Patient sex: F
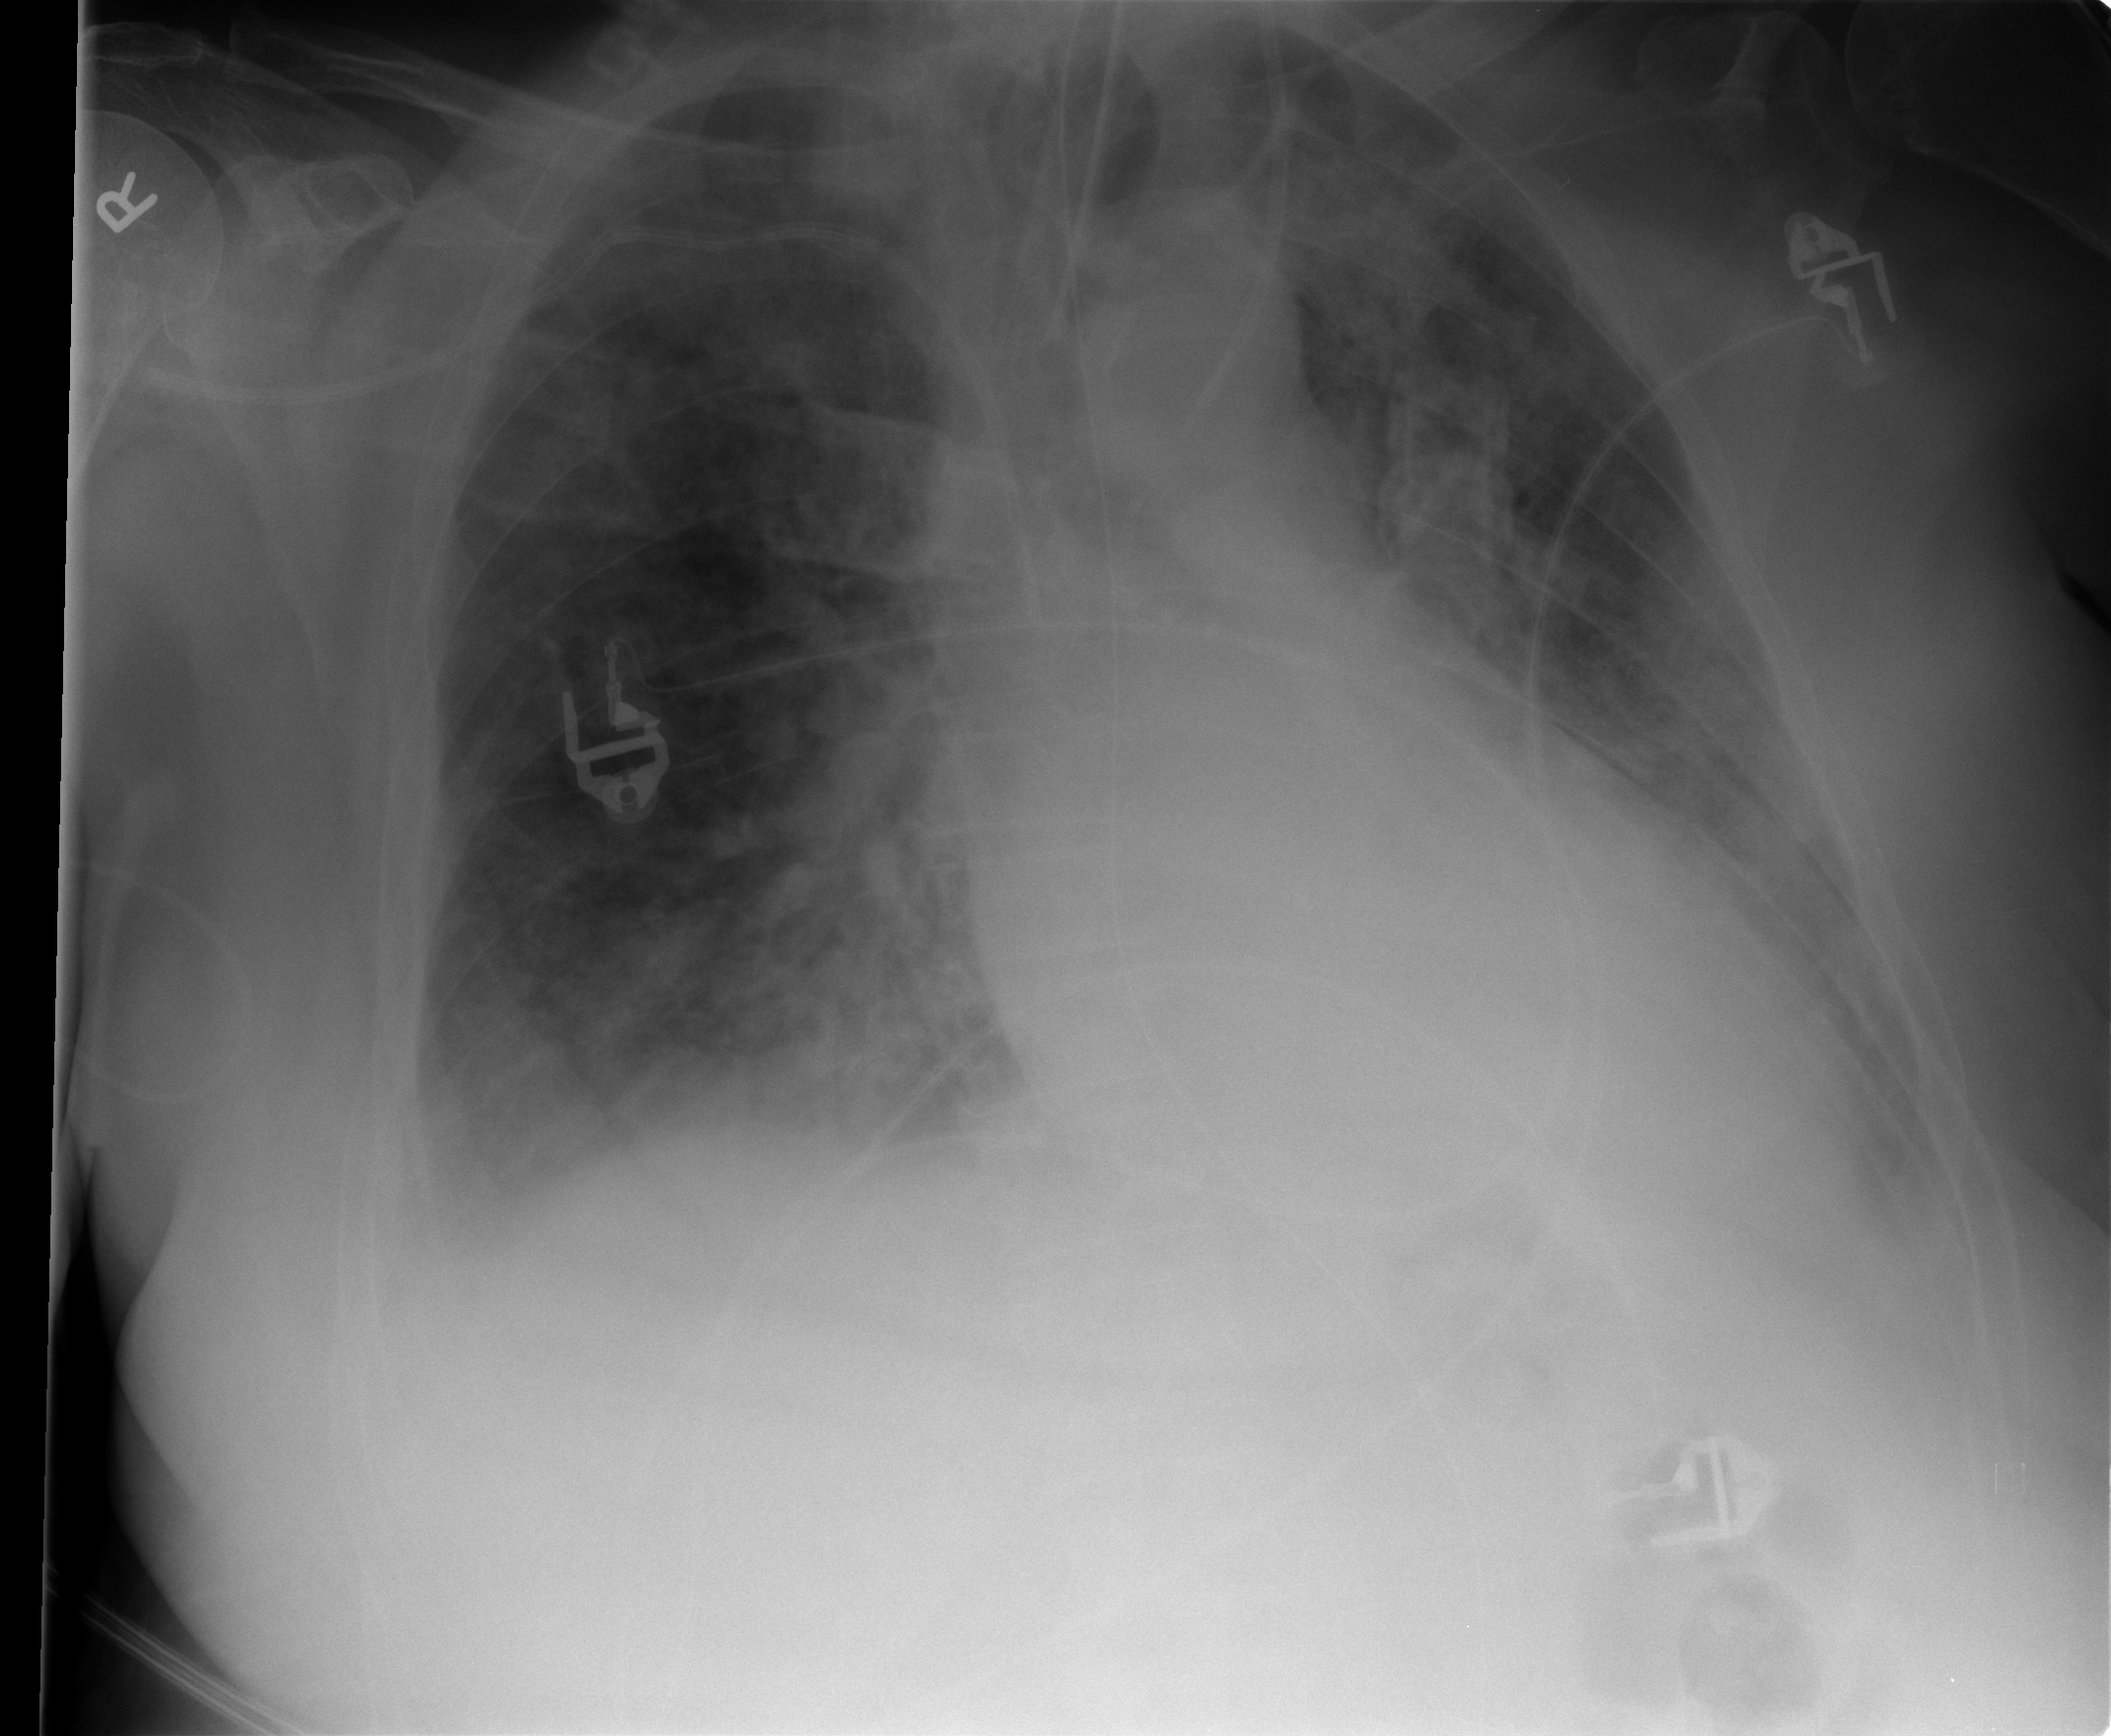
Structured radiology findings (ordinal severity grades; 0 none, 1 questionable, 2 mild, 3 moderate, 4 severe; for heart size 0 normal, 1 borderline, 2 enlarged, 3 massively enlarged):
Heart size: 1
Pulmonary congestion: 2
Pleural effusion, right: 2
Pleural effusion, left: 2
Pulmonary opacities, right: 2
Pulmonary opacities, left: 3
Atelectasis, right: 2
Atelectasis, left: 2